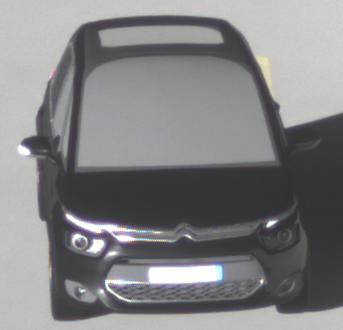
Make: Citroen
Model: Grand C4 Picasso VTi 120
Detailed model: Grand C4 Picasso (II)
Model produced from: 2013/10
Model produced until: 2015/02
Doors: 5
Color: black
Road condition: dry road
Daytime: sunrise or sunset
Contrast: high contrast